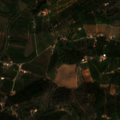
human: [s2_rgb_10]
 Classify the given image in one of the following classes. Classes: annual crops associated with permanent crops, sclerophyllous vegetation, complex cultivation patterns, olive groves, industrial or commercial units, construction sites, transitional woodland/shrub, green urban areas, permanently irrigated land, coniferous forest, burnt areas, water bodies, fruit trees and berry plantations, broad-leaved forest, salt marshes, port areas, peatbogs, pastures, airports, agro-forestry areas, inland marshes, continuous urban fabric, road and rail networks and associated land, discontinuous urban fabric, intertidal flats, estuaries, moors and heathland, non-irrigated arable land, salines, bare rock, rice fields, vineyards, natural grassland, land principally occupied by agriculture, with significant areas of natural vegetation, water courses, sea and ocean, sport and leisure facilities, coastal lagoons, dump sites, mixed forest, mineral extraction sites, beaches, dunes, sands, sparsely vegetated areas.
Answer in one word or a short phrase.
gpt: fruit trees and berry plantations